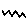
Label: zigzag